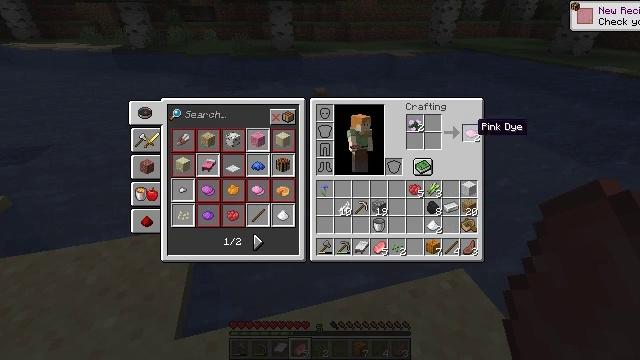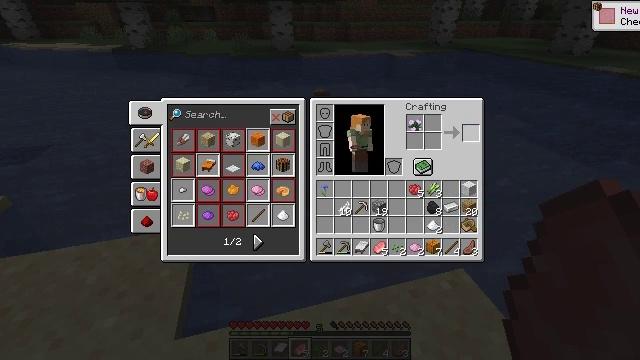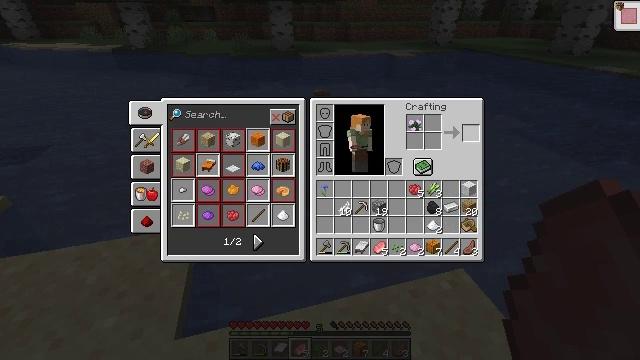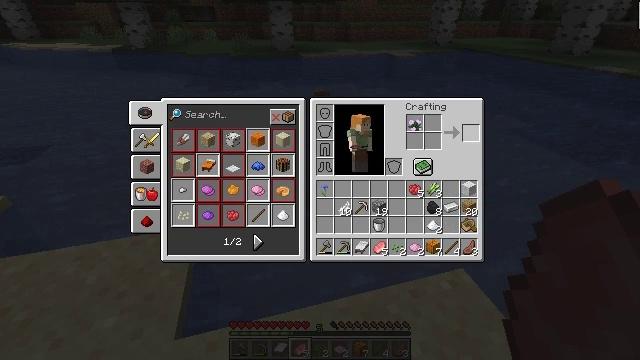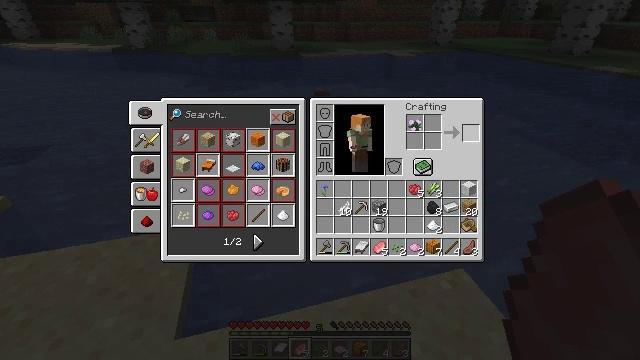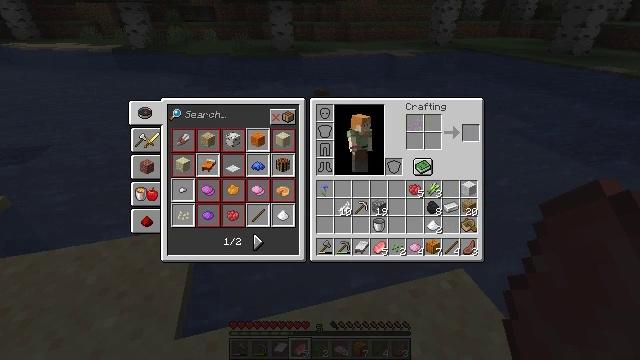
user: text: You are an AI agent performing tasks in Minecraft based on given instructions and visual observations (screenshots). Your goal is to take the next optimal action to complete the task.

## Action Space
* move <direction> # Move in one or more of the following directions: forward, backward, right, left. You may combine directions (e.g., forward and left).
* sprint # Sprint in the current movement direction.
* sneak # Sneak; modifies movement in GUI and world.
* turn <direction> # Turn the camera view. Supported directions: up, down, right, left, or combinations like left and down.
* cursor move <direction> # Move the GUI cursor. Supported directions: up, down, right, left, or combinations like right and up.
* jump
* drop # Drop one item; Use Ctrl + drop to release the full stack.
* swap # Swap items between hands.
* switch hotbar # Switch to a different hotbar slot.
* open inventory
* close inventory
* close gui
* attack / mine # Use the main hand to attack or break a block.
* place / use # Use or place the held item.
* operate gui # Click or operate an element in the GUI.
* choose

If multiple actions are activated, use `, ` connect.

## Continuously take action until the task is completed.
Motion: motion action
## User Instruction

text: Interact with the crafting table and craft pink dye.
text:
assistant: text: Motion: sneak, operate gui
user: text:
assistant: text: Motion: sneak, operate gui
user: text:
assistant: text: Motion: sneak
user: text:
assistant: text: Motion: sneak
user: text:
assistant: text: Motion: sneak, cursor move down
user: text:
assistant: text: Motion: sneak